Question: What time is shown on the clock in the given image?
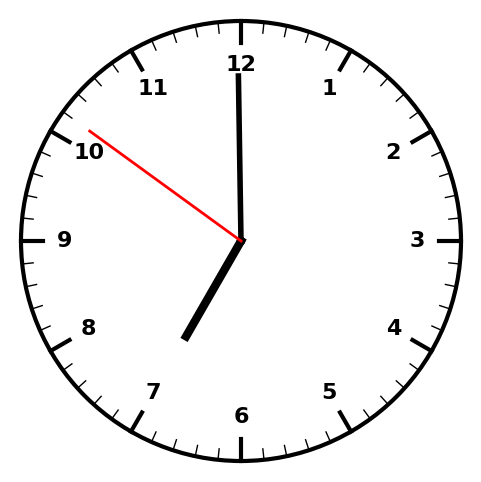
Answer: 06:59:51